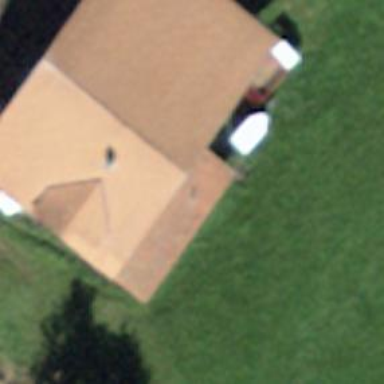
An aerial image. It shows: Farm building.